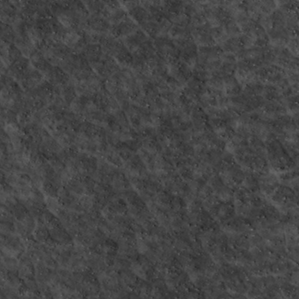
Label: non_frost